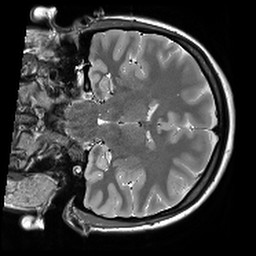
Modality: T2starw
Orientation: coronal
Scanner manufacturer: siemens
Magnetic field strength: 3 T
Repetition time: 8.1 s
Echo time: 0.05 s